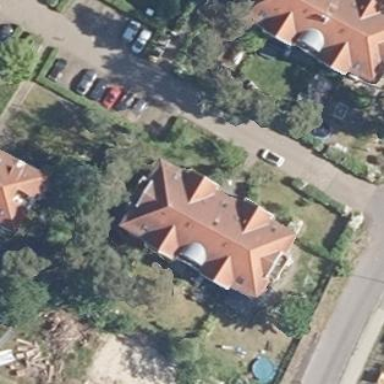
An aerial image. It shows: White residential building with hipped roof in red color.